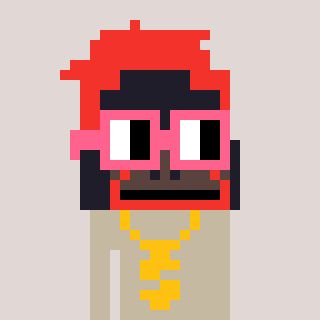
a pixel art character with square pink glasses, a orangutan-shaped head and a bege-colored body on a warm background